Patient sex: M
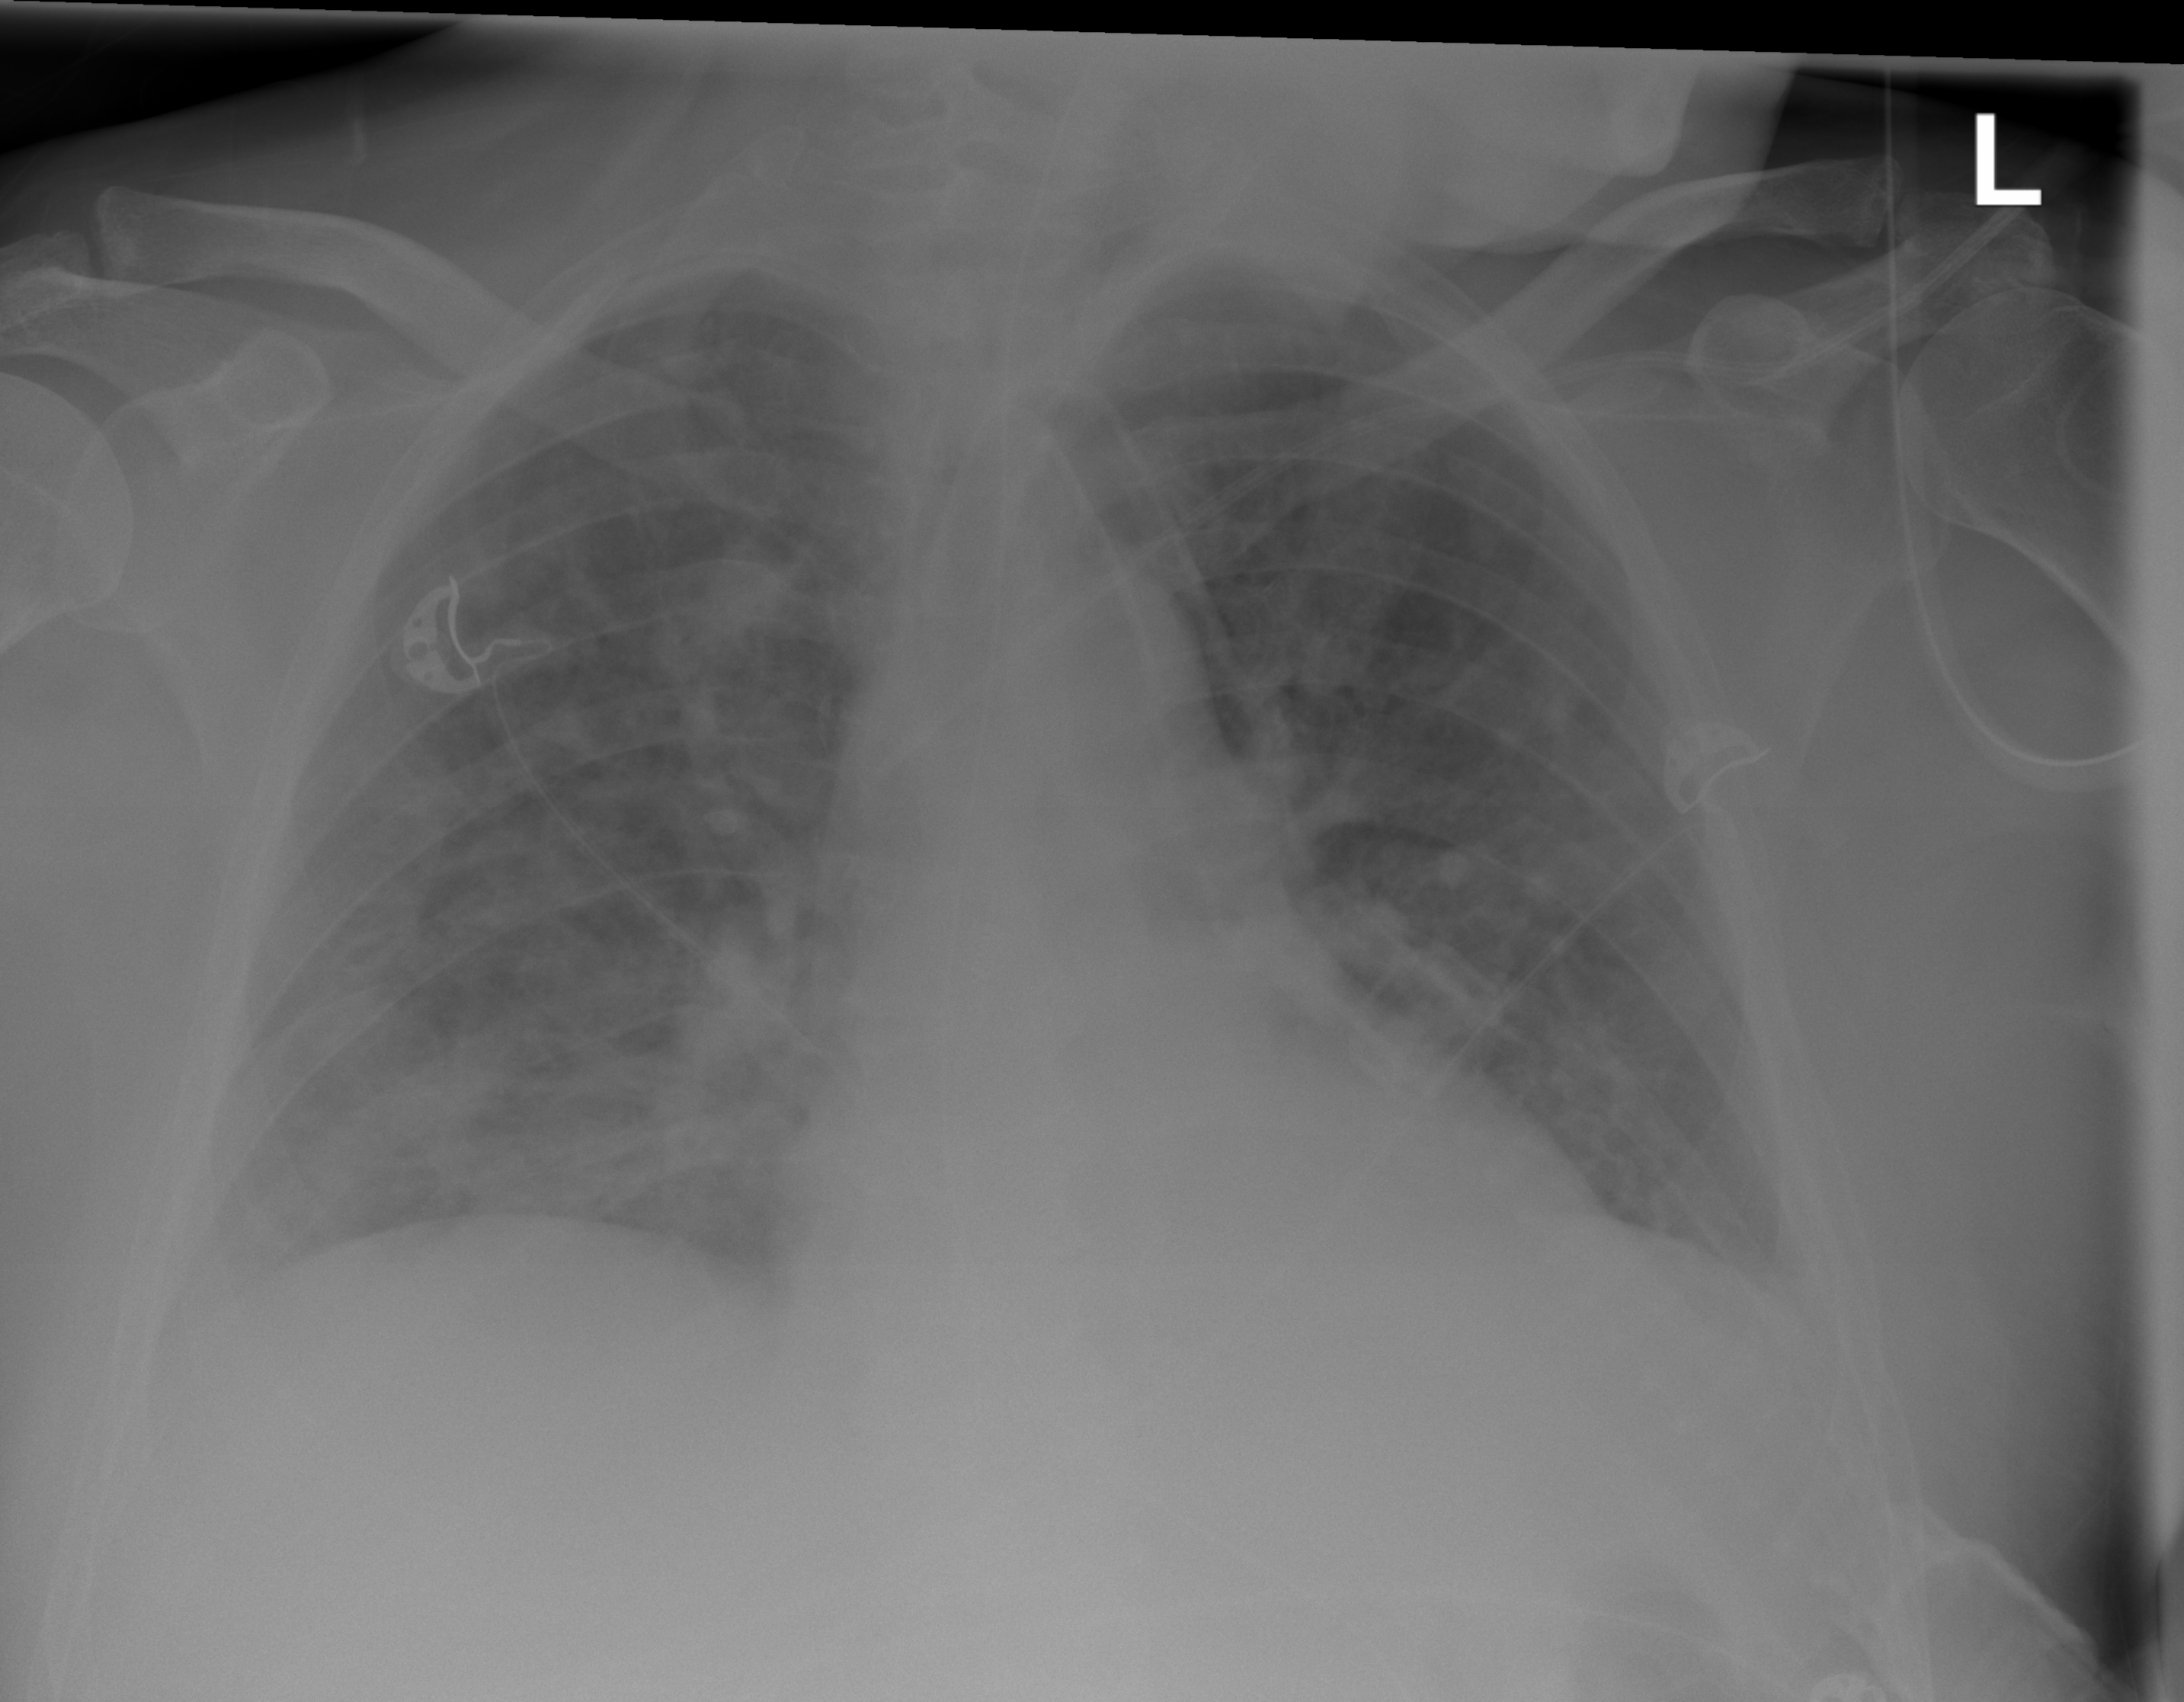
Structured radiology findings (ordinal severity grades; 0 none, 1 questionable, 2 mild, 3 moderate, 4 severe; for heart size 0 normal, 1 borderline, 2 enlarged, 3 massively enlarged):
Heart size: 2
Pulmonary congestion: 2
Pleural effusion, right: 0
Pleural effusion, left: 2
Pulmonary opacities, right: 2
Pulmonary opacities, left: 0
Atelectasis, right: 2
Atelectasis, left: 1